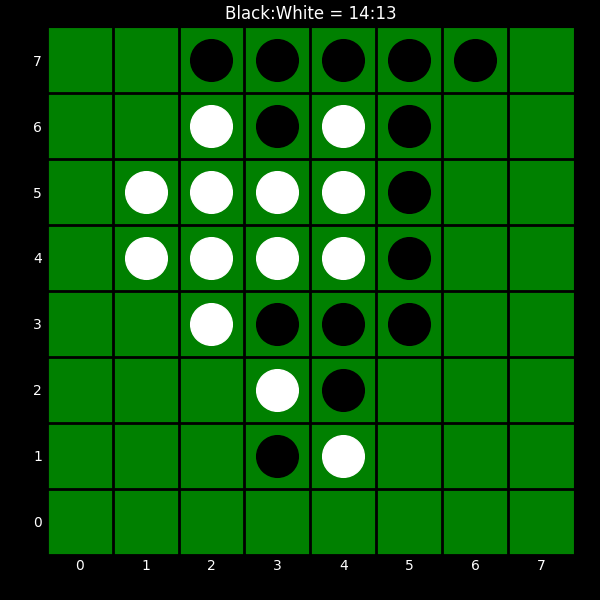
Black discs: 14
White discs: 13